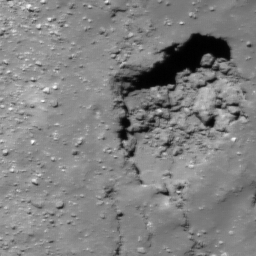
Pit: Tharp 2
Host crater: Tharp
Host type: impact_melt
Lunar coordinates: latitude -30.539, longitude 145.555